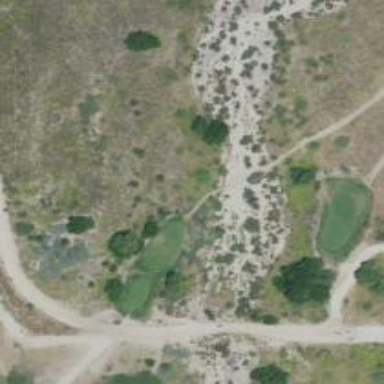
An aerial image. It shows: Path for both roads and golfers.